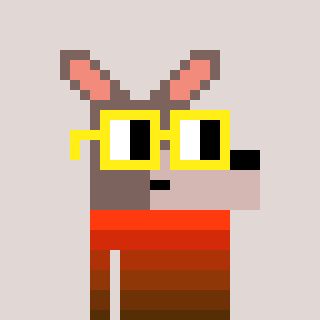
a pixel art character with square yellow glasses, a kangaroo-shaped head and a darkpink-colored body on a warm background